Question: I have a listView with n number of rows each row contains textview1(for text), textview2(For id) and spinner. I want to select spinner in multiple rows. Here the problem is once i scroll the listView the selection is gone (Recycle listView).
I have store the id in a ArrayList(Which rows spinner selected) and selected position of the spinner. In onScroll method of listView i try to use 'spinner.setSelection(position);' but it won't work.
My sample image
And my source code:
'''
level2.setOnScrollListener(new OnScrollListener() {
public void onScrollStateChanged(AbsListView view, int scrollState) {
// TODO Auto-generated method stub
}
public void onScroll(AbsListView view, int firstVisibleItem, int visibleItemCount, int totalItemCount) {
for (int i = 0; i < level2.getChildCount(); i++) {
RelativeLayout relative_layout = (RelativeLayout)level2.getChildAt(i);
TextView textview_1 = (TextView)relative_layout.getChildAt(0);
TextView textview_2 = (TextView)relative_layout.getChildAt(1);
Spinner spinner = (Spinner)relative_layout.getChildAt(2);
spinner.setOnItemSelectedListener(new OnItemSelectedListener() {
public void onItemSelected(AdapterView < ? > arg0,
View arg1, int arg2, long arg3) {
//save my id and spinner selection here in a ArrayList
//Here the position is get value from arraylist
spinner.setSelection(position);
}
public void onNothingSelected(AdapterView < ? > arg0) {
// TODO Auto-generated method stub
}
});
}
}
});
'''
It is not complete code it's just piece. Please help me.
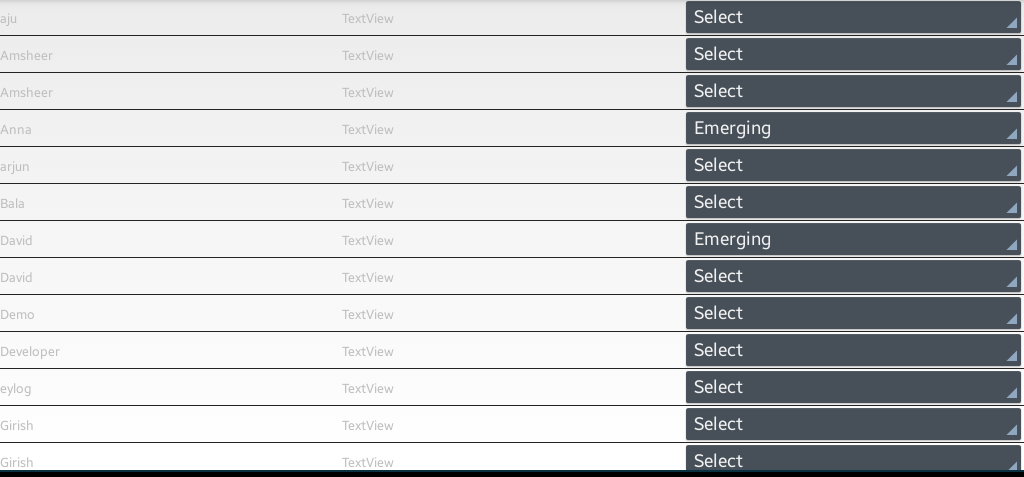
Answer: I'll solve like this.Try this. This is just example Activity.
'''
public class MainActivity extends Activity {
SpinnerAdapter ratingAdapter;
ListView listView;
List<String> listString;
ArrayAdapter<String> dataAdapter;
@Override
protected void onCreate(Bundle savedInstanceState) {
super.onCreate(savedInstanceState);
setContentView(R.layout.activity_main);
listString = new ArrayList<String>();
for(int listCount = 0; listCount < 20 ; listCount++){
listString.add("ListCount"+listCount);
}
List<String> spinnerData = new ArrayList<String>();
for (int i = 0; i < listString.size(); i++) {
spinnerData.add("MyTest="+i);
}
dataAdapter = new ArrayAdapter<String>(this,android.R.layout.simple_expandable_list_item_1, spinnerData);
dataAdapter.setDropDownViewResource(android.R.layout.simple_spinner_dropdown_item);
fillAdapter();
}
private void fillAdapter() {
ratingAdapter = new SpinnerAdapter(getApplicationContext());
listView = (ListView) findViewById(R.id.listView1);
listView.setAdapter(ratingAdapter);
}
@Override
public boolean onCreateOptionsMenu(Menu menu) {
// Inflate the menu; this adds items to the action bar if it is present.
getMenuInflater().inflate(R.menu.main, menu);
return true;
}
class ViewHolder {
Spinner spinner;
}
class SpinnerAdapter extends ArrayAdapter {
Context context;
HashMap<Integer,Integer> selectedItems = new HashMap<Integer, Integer>();
public SpinnerAdapter(Context context) {
super(context, R.layout.item_list_spinner_adaoter, listString);
this.context = context;
}
public int getCount() {
return listString.size();
}
public Object getItem(int position) {
return listString.get(position);
}
public long getItemId(int position) {
return position;
}
@Override
public View getView(final int position, View convertView, ViewGroup parent) {
final ViewHolder holder;
if (convertView == null) {
holder = new ViewHolder();
convertView = LayoutInflater.from(context).inflate(R.layout.item_list_spinner_adaoter, null);
holder.spinner = (Spinner) convertView.findViewById(R.id.spinner1);
convertView.setTag(holder);
} else {
holder = (ViewHolder) convertView.getTag();
}
holder.spinner.setAdapter(dataAdapter);
if ( selectedItems.get( position ) != null ) {
holder.spinner.setSelection( selectedItems.get( position ) );
}
holder.spinner.setOnItemSelectedListener(new OnItemSelectedListener() {
@Override
public void onItemSelected(AdapterView<?> arg0, View arg1,
int arg2, long arg3) {
selectedItems.put( position, arg2 );
}
@Override
public void onNothingSelected(AdapterView<?> arg0) {
// TODO Auto-generated method stub
}
});
return convertView;
}
}
}
'''
In activity_main.xml:
'''
<ListView
android:id="@+id/listView1"
android:layout_width="match_parent"
android:layout_height="fill_parent"
android:stackFromBottom="false"
android:transcriptMode="disabled" >
</ListView>
</LinearLayout>
'''
In item_list_spinner_adaoter.xml:
'''
<Spinner
android:id="@+id/spinner1"
android:layout_width="match_parent"
android:layout_height="wrap_content" />
'''